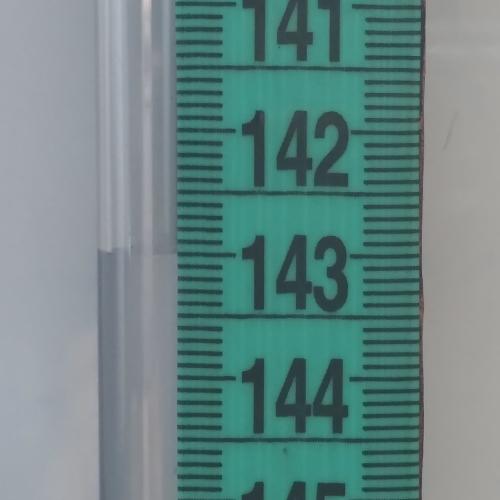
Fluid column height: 143.0 cm